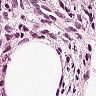
Metastatic tissue present: yes